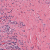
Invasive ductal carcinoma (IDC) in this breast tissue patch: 0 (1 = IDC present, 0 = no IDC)